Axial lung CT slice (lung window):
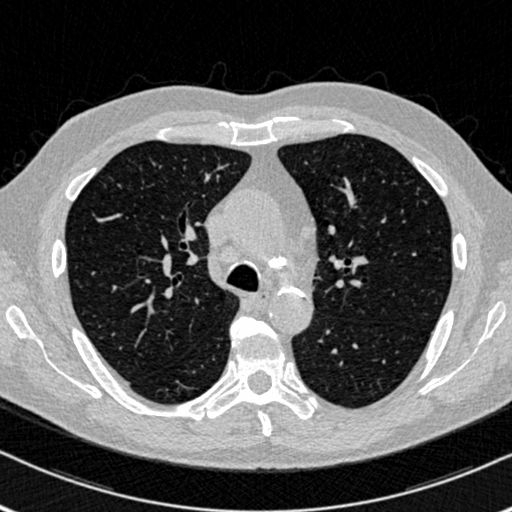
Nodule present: no